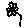
Label: flower